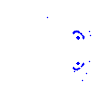
Particle: proton